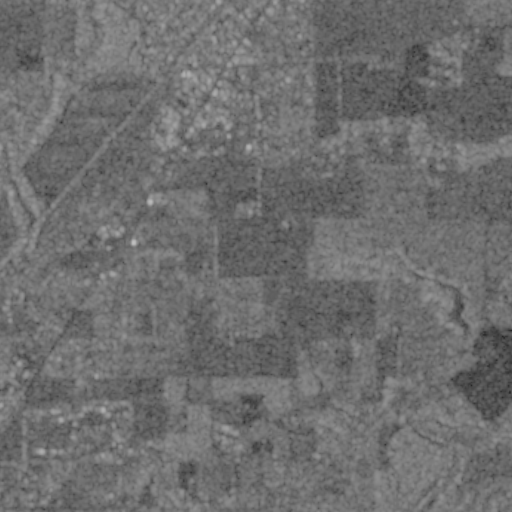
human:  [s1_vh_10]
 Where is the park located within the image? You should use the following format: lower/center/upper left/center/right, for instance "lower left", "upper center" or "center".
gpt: The park is located in the upper left of the image.
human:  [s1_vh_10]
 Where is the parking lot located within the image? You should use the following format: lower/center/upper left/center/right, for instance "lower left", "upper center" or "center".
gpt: The parking lot is located in the upper center of the image.
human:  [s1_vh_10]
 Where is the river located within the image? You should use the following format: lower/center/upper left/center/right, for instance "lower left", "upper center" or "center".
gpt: The river is located in the lower of the image.
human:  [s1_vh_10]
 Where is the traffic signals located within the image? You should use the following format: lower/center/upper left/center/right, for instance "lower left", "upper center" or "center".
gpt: The traffic signals is located in the upper center of the image.
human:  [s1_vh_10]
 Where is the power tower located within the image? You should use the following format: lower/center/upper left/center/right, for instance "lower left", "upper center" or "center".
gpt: There is no power tower in the image.

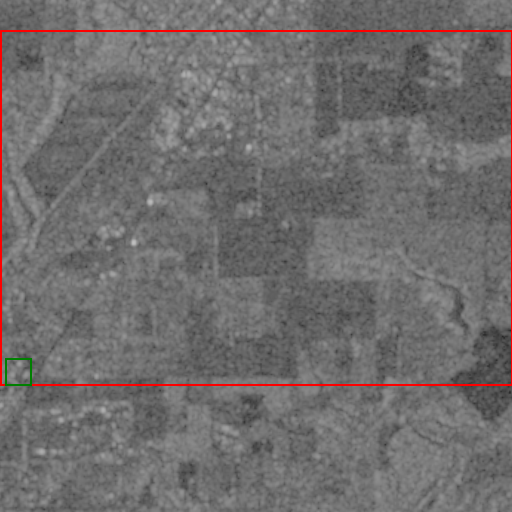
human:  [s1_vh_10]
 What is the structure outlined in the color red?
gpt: The structure outlined in red is a crop field.
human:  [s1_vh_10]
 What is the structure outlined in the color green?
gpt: The structure outlined in green is a building.
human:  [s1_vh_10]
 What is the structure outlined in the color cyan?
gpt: There is no cyan outline.